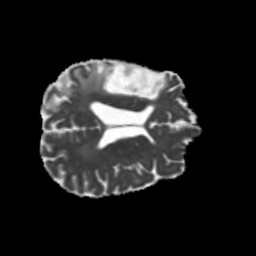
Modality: MD
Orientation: axial
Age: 56
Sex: male
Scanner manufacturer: siemens
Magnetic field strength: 3 T
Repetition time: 5.25 s
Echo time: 0.08 s